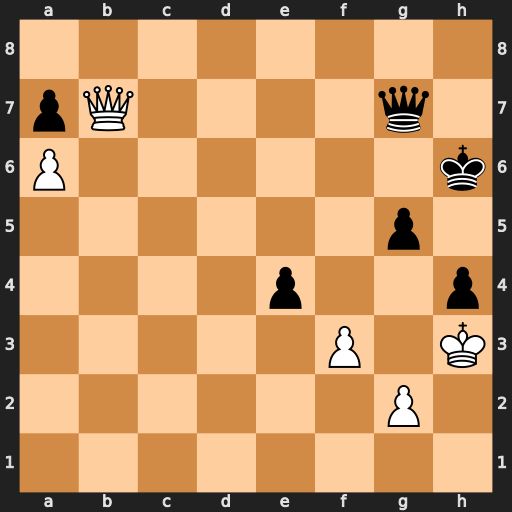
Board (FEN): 8/pQ4q1/P6k/6p1/4p2p/5P1K/6P1/8
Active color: w
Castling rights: -
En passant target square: -
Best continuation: Qxg7+ Kxg7 fxe4 Kf6 Kg4 Kg6 e5